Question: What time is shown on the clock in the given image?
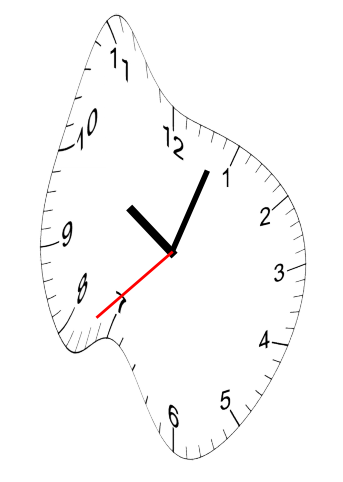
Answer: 10:03:38